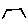
Label: hexagon